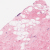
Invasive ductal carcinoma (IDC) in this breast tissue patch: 0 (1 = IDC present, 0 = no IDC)